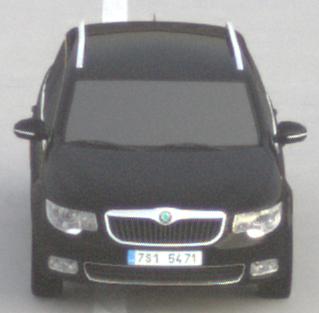
Make: Skoda
Model: Superb Combi 1.4 TSI
Detailed model: Superb (II) Combi
Model produced from: 2010/01
Model produced until: 2011/10
Doors: 5
Color: black
Road condition: dry road
Daytime: sunrise or sunset
Contrast: low contrast